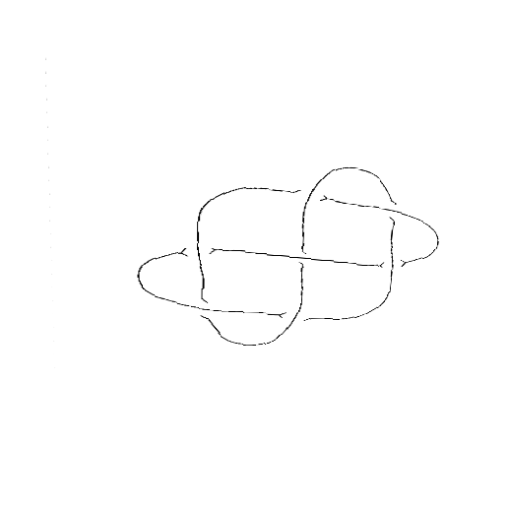
Crossing number: 7